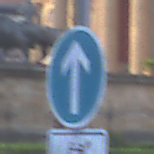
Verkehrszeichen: VorgeschriebeneFahrtrichtungGeradeaus
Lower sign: EinspurigeFahrzeugeFrei4
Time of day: SunriseSunset
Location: Outdoor (Urban)
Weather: PartlyCloudy
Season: NotSpecified
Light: Natural